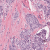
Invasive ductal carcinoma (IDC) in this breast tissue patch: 1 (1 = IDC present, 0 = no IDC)